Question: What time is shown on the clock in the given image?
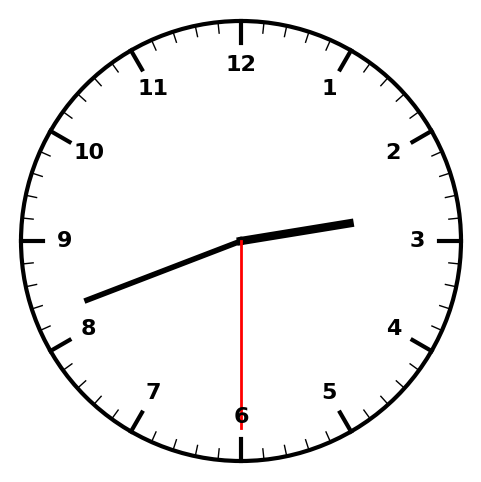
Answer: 02:41:30